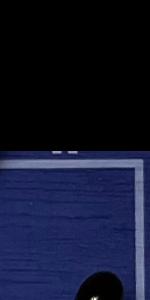
Label: Empty